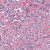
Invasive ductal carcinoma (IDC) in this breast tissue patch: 1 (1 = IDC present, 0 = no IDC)